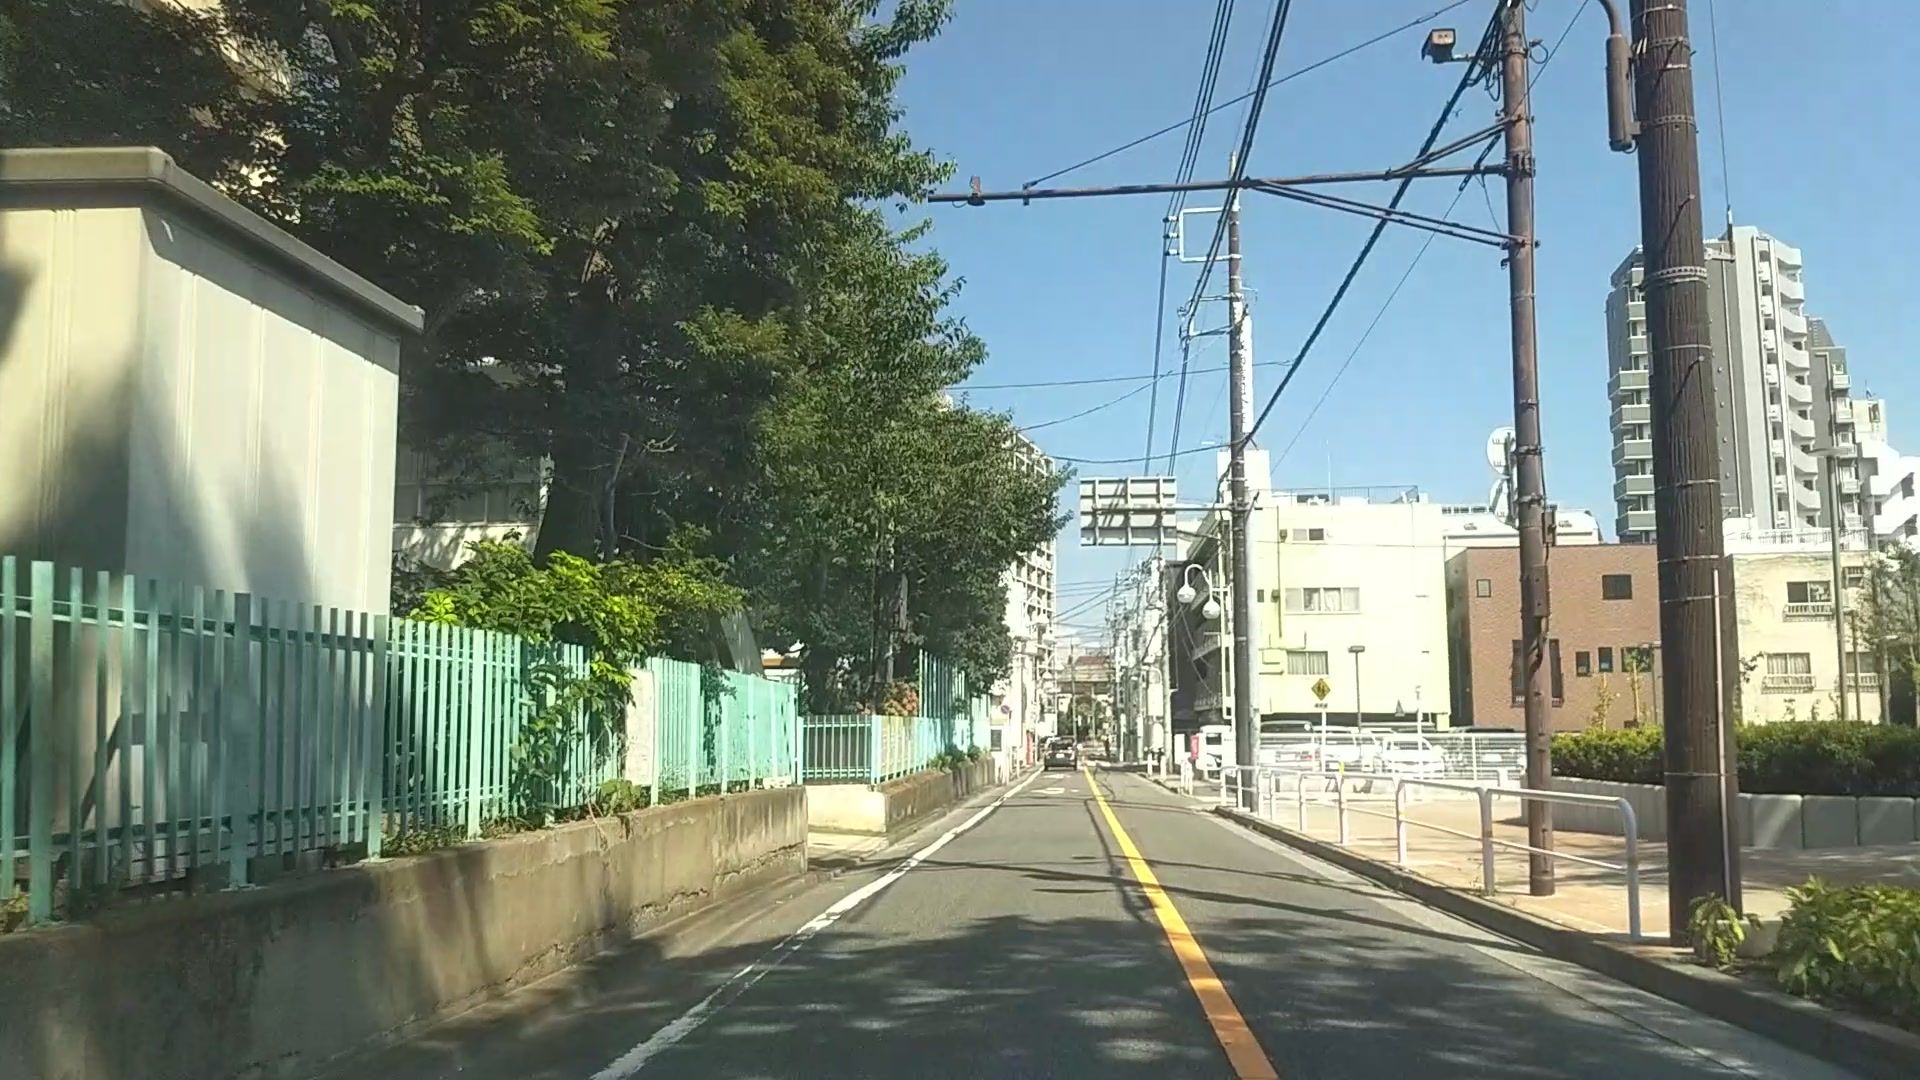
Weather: clear
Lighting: day
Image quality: good
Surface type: driving surface
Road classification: tertiary
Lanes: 2
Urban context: urban centre
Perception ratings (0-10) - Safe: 4.74, Lively: 5.95, Beautiful: 6.29, Boring: 3.62, Depressing: 5.24, Wealthy: 3.39